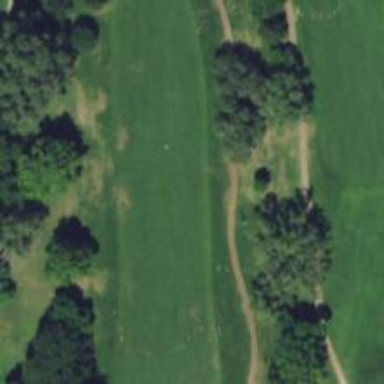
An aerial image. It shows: View of golf hole.